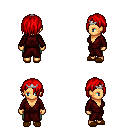
a pixel art fantasy rpg character, female body template, human, tanned skin, red robe, teal pants, red bangs hairstyle, silver tiara, brown slippers, four views (front, back, left, right), 2x2 character sprite sheet, small pixel art, hard edges, no anti-aliasing